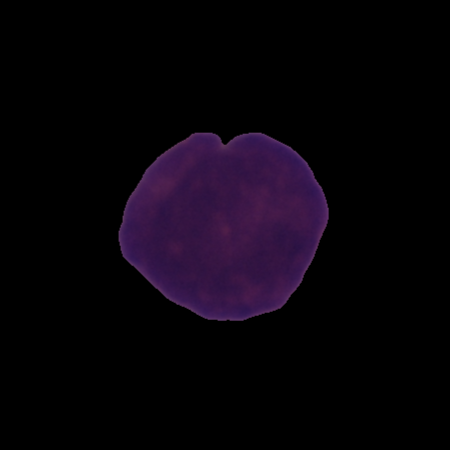
Label: cancer